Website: lowes
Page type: payment
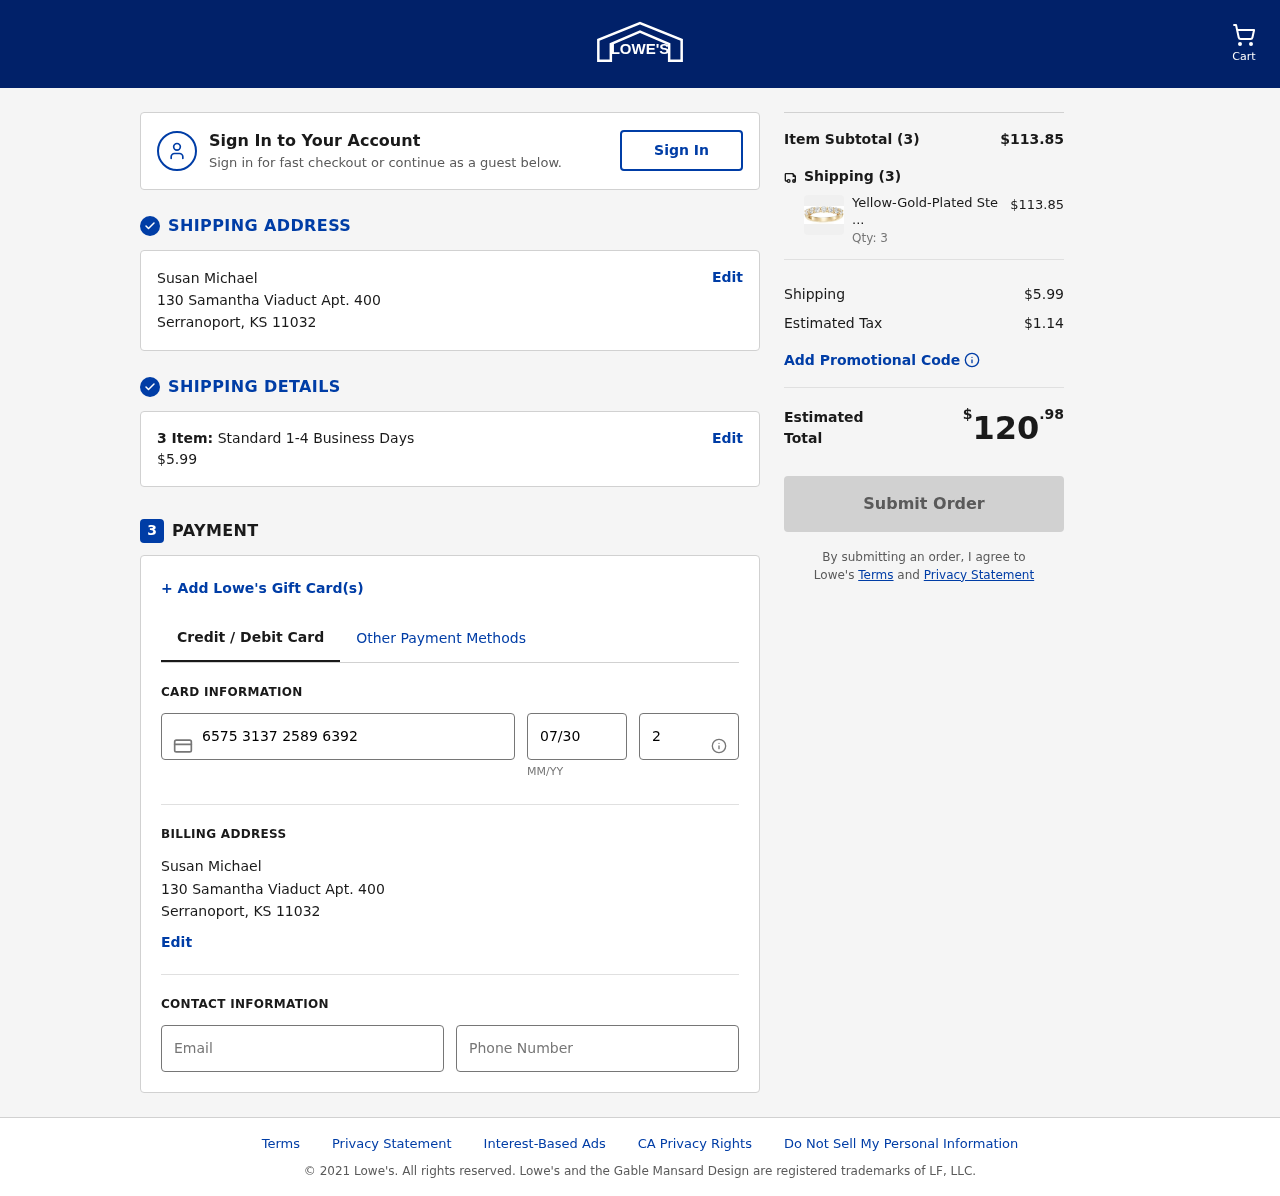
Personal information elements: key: PII_CARD_CVV
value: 273
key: PII_CARD_EXPIRY
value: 07/30
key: PII_CARD_NUMBER
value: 6575 3137 2589 6392
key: PII_CITY
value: Serranoport
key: PII_EMAIL
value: susanmichael@hotmail.com
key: PII_FULLNAME
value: Susan Michael
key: PII_PHONE
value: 7116507774
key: PII_POSTCODE
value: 11032
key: PII_STATE_ABBR
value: KS
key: PII_STREET
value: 130 Samantha Viaduct Apt. 400
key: PII_FULLNAME2
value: Susan Michael
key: PII_CITY2
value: Serranoport
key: PII_STATE_ABBR2
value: KS
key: PII_POSTCODE_FULL
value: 11032
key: PII_POSTCODE_NUMERIC
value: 11032
Product elements: key: PRODUCT1_NAME
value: Yellow-Gold-Plated Sterling Silver 7-Stone Ring made with Swarovski Zirconia (1 cttw), Size 7
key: PRODUCT1_PRICE
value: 37.95
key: PRODUCT1_QUANTITY
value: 3
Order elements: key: ORDER_NUM_ITEMS
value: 3
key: ORDER_SHIPPING_COST
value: $5.99
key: ORDER_NUM_ITEMS2
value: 3
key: ORDER_SUBTOTAL
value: $113.85
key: ORDER_NUM_ITEMS3
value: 3
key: ORDER_SHIPPING_COST2
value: $5.99
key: ORDER_TAX
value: $1.14
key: ORDER_TOTAL
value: $120.98